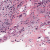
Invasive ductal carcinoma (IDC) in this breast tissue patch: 1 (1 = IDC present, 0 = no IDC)